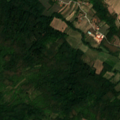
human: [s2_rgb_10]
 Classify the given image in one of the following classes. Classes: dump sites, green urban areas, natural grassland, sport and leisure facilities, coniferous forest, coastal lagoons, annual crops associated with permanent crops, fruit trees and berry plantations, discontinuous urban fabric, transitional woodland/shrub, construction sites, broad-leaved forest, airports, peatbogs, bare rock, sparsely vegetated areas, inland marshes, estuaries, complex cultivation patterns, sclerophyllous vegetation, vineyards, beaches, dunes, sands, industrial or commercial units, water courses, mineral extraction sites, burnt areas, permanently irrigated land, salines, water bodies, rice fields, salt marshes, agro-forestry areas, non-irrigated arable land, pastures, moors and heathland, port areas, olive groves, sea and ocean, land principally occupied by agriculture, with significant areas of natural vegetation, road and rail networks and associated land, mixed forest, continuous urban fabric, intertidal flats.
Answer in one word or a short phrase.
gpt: non-irrigated arable land, complex cultivation patterns, land principally occupied by agriculture, with significant areas of natural vegetation, broad-leaved forest, transitional woodland/shrub